Question: I have two classes, i want to access a variable or property of a class from a textfield of another class and update it on every frame.
here is the code of these two class. its very simple but as its my first project, it is giving problem.
All i want is Simply Access level property if RoadRun.as Class from GametextField.as class
'''
package
{
import flash.display.Graphics;
import flash.display.MovieClip;
import flash.display.Stage;
import flash.events.Event;
import flash.events.TimerEvent;
import flash.utils.Timer;
public class RoadRun extends MovieClip
{
public var carHit:Boolean = false;
public var roadWidth:Number;
public var roadHeight:Number;
public var speed:Number = .5;
private var m_level:Number = 1;
private var levelSpeed:Number= speed * level ;
public function RoadRun()
{
this.addEventListener(Event.ADDED_TO_STAGE, added);
}
private function added(event:Event):void
{
roadHeight = this.height;
roadWidth = this.width;
addEventListener(Event.ENTER_FRAME, move);
}
private function move(event:Event):void
{
//trace(m_level);
m_level = m_level + 0.1;
if(carHit == false)
{
this.y += speed;
speed++;
if(speed >= 10)
{
speed = 10;
}
if(this.y >= 400)
{
this.y = this.height - this.height - this.height; // this.y = 400;
}
}
else if(carHit == true)
{
this.y += speed;
this.speed -= .1;
if(this.y >= 400)
{
this.y = -400;
}
this.y = this.y;
if(this.speed <= 0.0)
{
speed = 0;
}
}
}
public function get level():Number
{
return this.m_level ;
}
}
'''
}
and then here i want it to be accessed.
'''
package
{
import flash.display.MovieClip;
import flash.display.Stage;
import flash.events.Event;
import flash.text.TextField;
public class GameTextField extends MovieClip
{
public var score:Number = 0;
private var road:RoadRun = new RoadRun();
public var level:Number;
private var scoreField:TextField = new TextField();
public function GameTextField()
{
addEventListener(Event.ADDED_TO_STAGE, added);
}
private function added(event:Event):void
{
scoreField.background = true;
scoreField.height = 20;
scoreField.width = stage.stageWidth;
scoreField.backgroundColor = 0x000000 ;
scoreField.textColor = 0xFFFFFF;
scoreField.y = 0;
scoreField.x = 0;
addChild(scoreField);
addEventListener(Event.ENTER_FRAME, update);
}
private function update(event:Event):void
{
trace(road.level)
scoreField.text = "Score = " + String(score) + " Level = " + String(level) ;
}
}
}
'''
Well Everything is working Perfectly, But, Level is not Updating in GameTextField Class.
while its fine in RoadRun Class(i have chacked by trace() statement.
here the

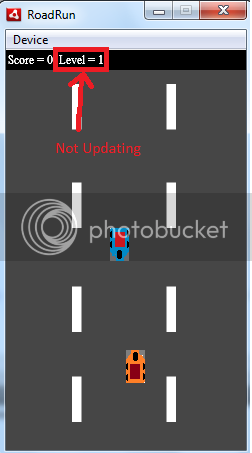
Answer: What you should do is have a OOP approach, meaning use encapsulation in your classes. If you don;t know what that means, its ok. For instance, if you have a variable, that you want to be accessible, then you should really make it private, and the set up its own public function that returns the variable. Like this:
'''
package {
public class SomeClass {
private var someVar:Number = 12; // A private variable, which means only this class can
// use the reference someVar, and only other outiside classes can use the function getSomeVar.
... // skip some regular class stuff
public function getSomeVar():Number {
return this.someVar; //returns the variable someVar from this class to whoever is accessing it.
//This function is public which means that anyone can call it and get the variable someVar.
}
}
'''
}
To access that variable, you just reference a class instance:
'''
var someClass:SomeClass = new SomeClass(); // create the instance using the variable someClass
var myVar:Number = someClass.getSomeVar(); // ACCESSES the variable that you want from the class,
//by first using the class instance reference, and then calling its public function that returns the value you want.
'''
Also, you can use getter functions, this makes the function act as a variable, when it is not. For instance:
'''
package {
public class SomeClass {
private var myVar:Number = 12;
...
public function get someVar():Number { // The only difference here, is that
//this class is using a getter function (notice the get before the function name)
//to allow other sources to exclude the parentheses when calling this function, this
//way makes it so you can't pass any parameters,
//but that's ok because you don't need to when your only looking to access some data
//form the class.
return this.myVar;
}
}
'''
}
You would reference the variable myVar from the class SomeClass by again, using a reference to a class instance, but this time, you exclude the parentheses, because the getting function is seen as a variable from outside the class.
'''
var someClass:SomeClass = new SomeClass();
var myVar:Number = someClass.someVar;
'''
This is the common way to handle data swapping between classes, because it is the most efficient. Below is what your RoadRun class should look with this technique (I only changed it so that i has a getter function for the variable that you want to be accessed by the other class, and m_level is changed because you cant have that variable have the same name as the getter function which is now level.)
'''
package
{
import flash.display.Graphics;
import flash.display.MovieClip;
import flash.display.Stage;
import flash.events.Event;
import flash.events.TimerEvent;
import flash.utils.Timer;
public class RoadRun extends MovieClip
{
public var carHit:Boolean = false;
public var roadWidth:Number;
public var roadHeight:Number;
public var speed:Number = .5;
private var m_level:Number = 1; // this is the variable i want to access.
private var levelSpeed:Number= speed * level ;
public function RoadRun()
{
this.addEventListener(Event.ADDED_TO_STAGE, added);
}
private function added(event:Event):void
{
roadHeight = this.height;
roadWidth = this.width;
addEventListener(Event.ENTER_FRAME, move);
}
private function move(event:Event):void
{
level++;
if(carHit == false)
{
this.y += speed;
speed++;
if(speed >= 10)
{
speed = 10;
}
if(this.y >= 400)
{
this.y = this.height - this.height - this.height; // this.y = 400;
}
}
else if(carHit == true)
{
this.y += speed;
this.speed -= .1;
if(this.y >= 400)
{
this.y = -400;
}
this.y = this.y;
if(this.speed <= 0.0)
{
speed = 0;
}
}
}
public function get level():Number {
return this.m_level;
}
'''
}
Below is your other class, using the new way to get the level data.
'''
package
{
import flash.display.MovieClip;
import flash.display.Stage;
import flash.events.Event;
import flash.text.TextField;
public class GameTextField extends MovieClip
{
public var score:Number = 0;
private var road:RoadRun = new RoadRun();
private var level:Number;
private var scoreField:TextField = new TextField();
public function GameTextField()
{
addEventListener(Event.ADDED_TO_STAGE, added);
}
private function added(event:Event):void
{
scoreField.background = true;
scoreField.height = 20;
scoreField.width = stage.stageWidth;
scoreField.backgroundColor = 0x000000 ;
scoreField.textColor = 0xFFFFFF;
scoreField.y = 0;
scoreField.x = 0;
addChild(scoreField);
addEventListener(Event.ENTER_FRAME, update);
}
private function update(event:Event):void
{
scoreField.text = "Score = " + String(score) + " Level = " + String(road.level); // here, it is referencing it
}
}
'''
}
Please, comment if you are confused or have any further questions.